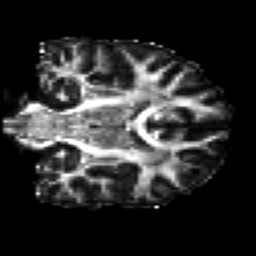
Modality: FA
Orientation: coronal
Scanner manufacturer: siemens
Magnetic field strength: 3 T
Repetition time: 7.8 s
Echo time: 0.09 s